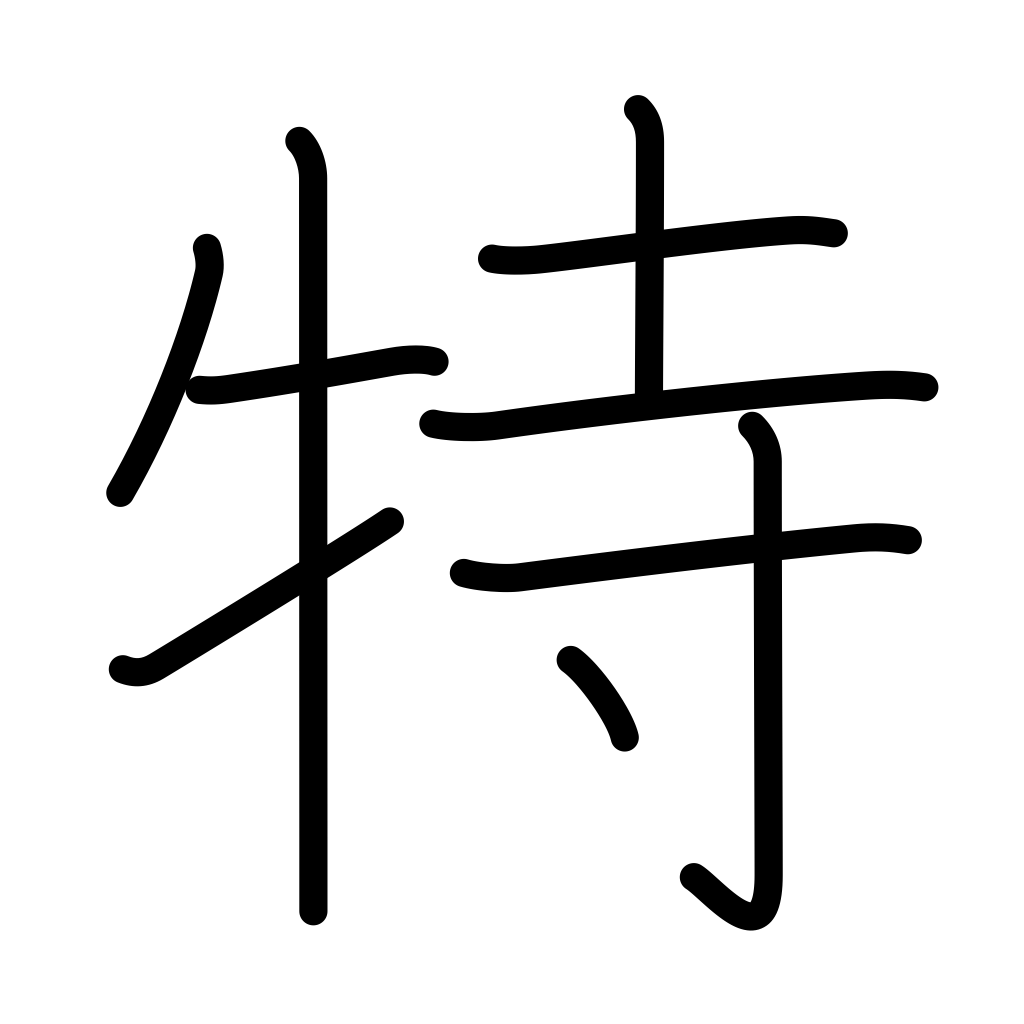
Meaning: special